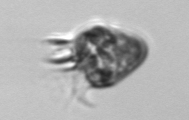
Label: Ciliophora